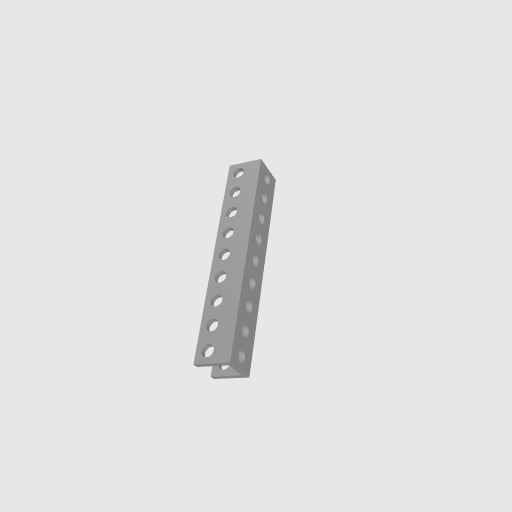
Part: UBeam9H